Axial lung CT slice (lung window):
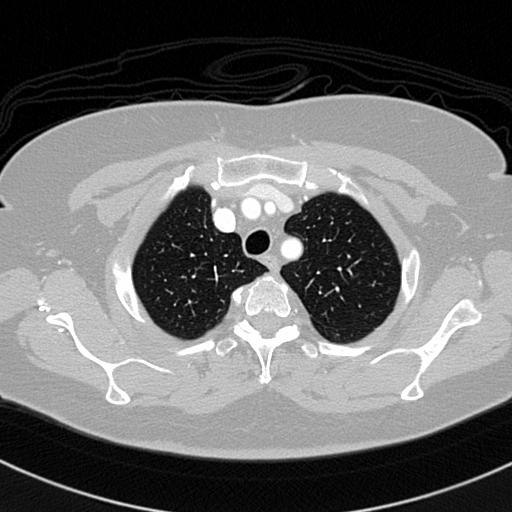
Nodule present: no